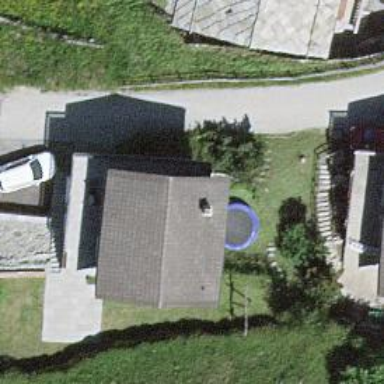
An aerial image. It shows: Simple and straightforward house.